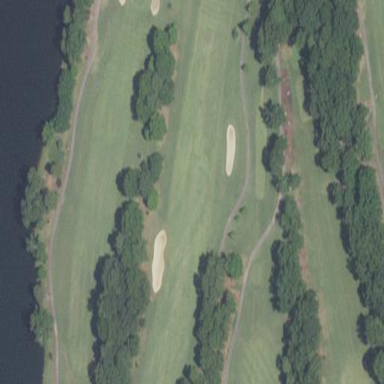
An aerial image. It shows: Grassy area designated as golf fairway.